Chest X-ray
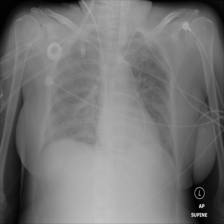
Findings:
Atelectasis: negative
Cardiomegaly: negative
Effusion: negative
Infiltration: positive
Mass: negative
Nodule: negative
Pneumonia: negative
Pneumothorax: negative
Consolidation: negative
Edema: positive
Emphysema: negative
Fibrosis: negative
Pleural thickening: negative
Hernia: negative